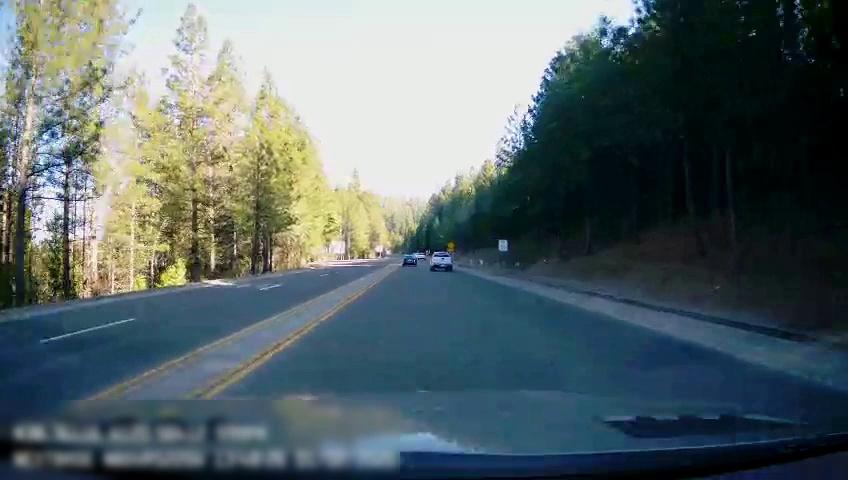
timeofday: Day
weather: Sunny
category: Drivable Space
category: Vehicles | Car
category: Vehicles | Truck
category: Lanes | Alternate Lane
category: Lanes | Current Lane
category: Lanes | Current Lane
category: Lanes | Opposite Lane
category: Lanes | Opposite Lane
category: Lanes | Opposite Lane
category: Traffic | Signs